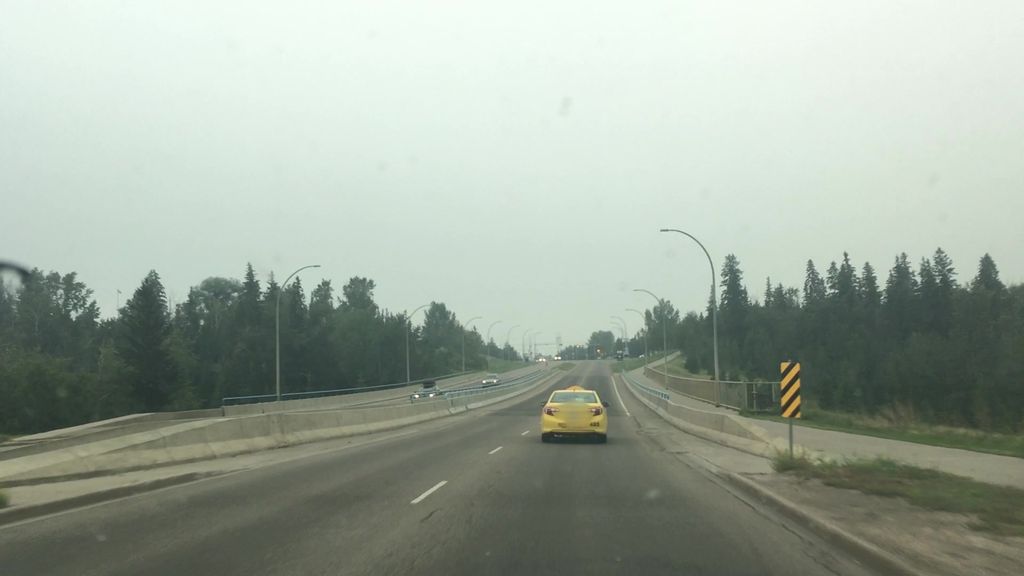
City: edmonton